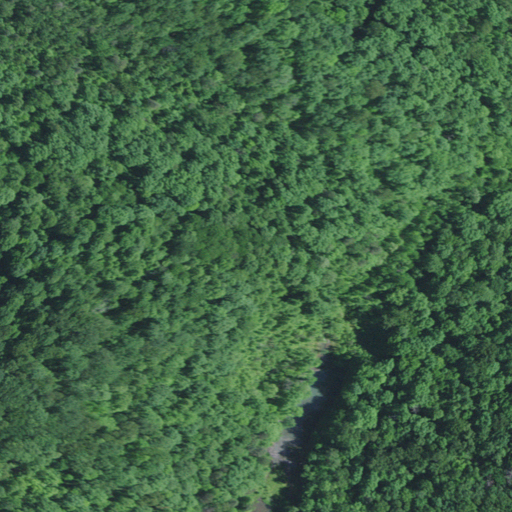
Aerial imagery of valley in Kentucky named Deadening Hollow containing only deciduous forest